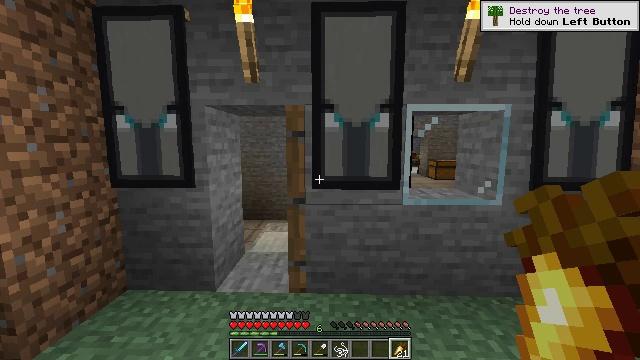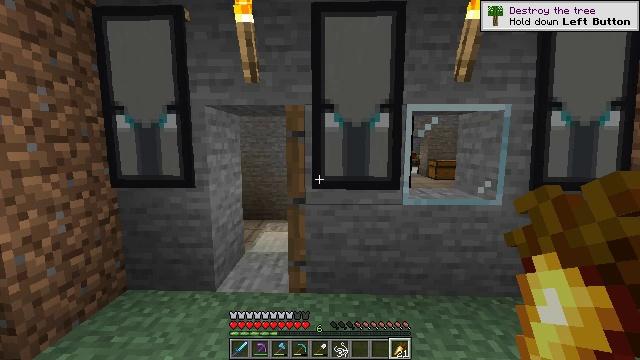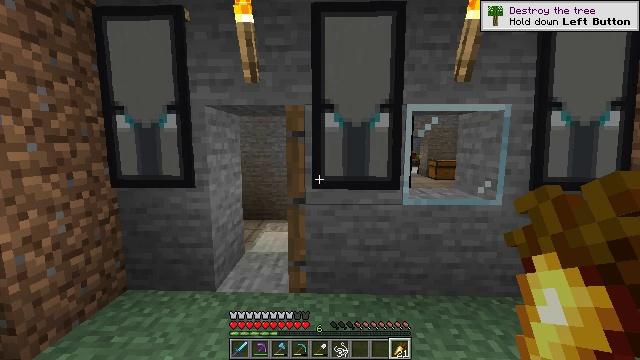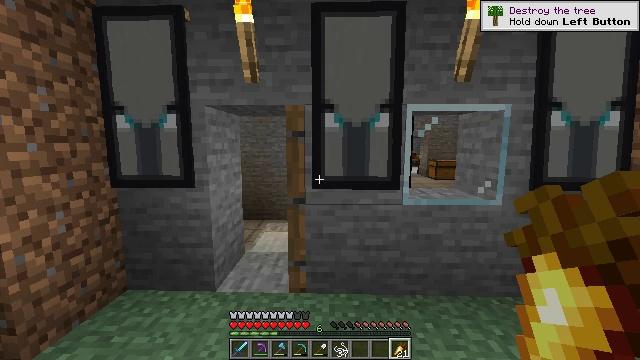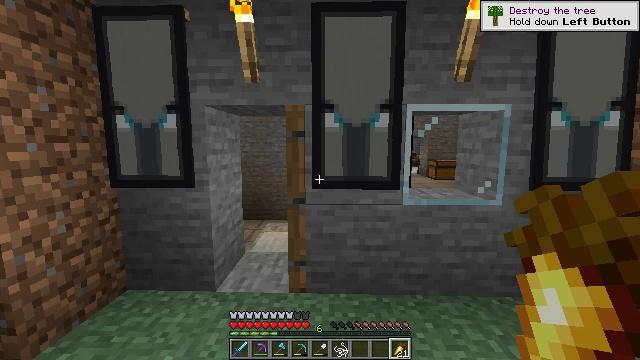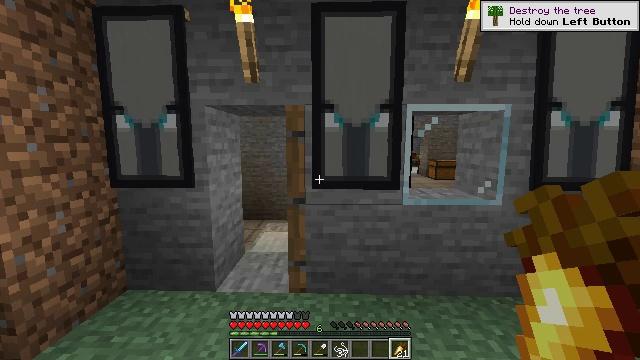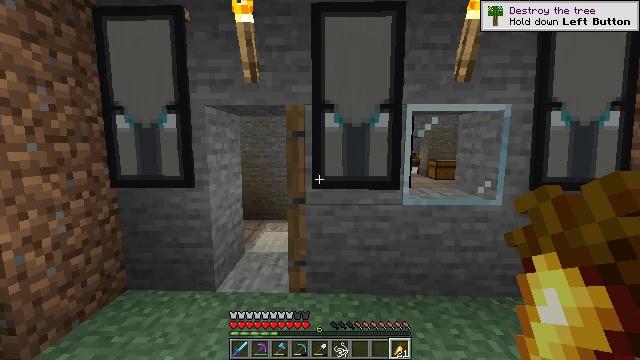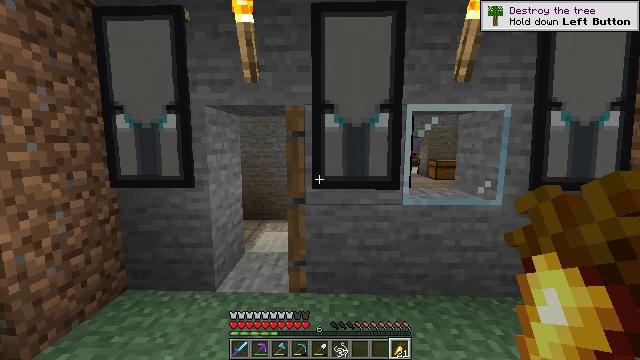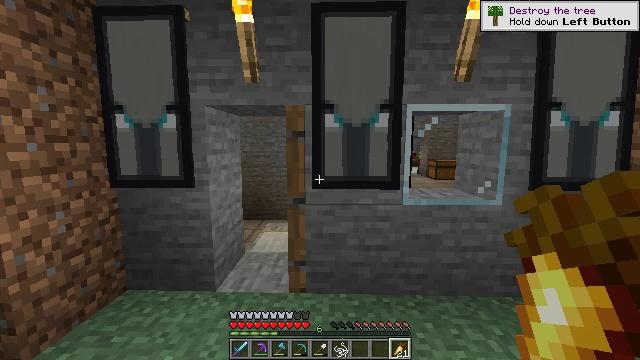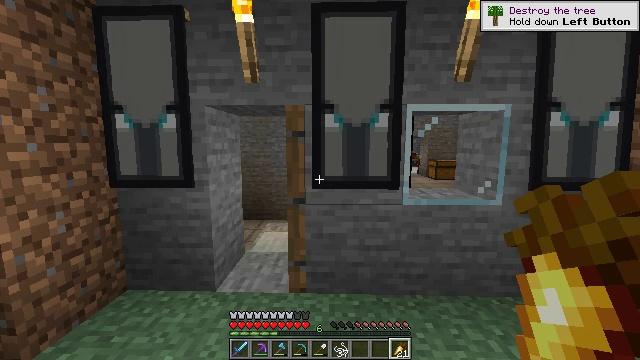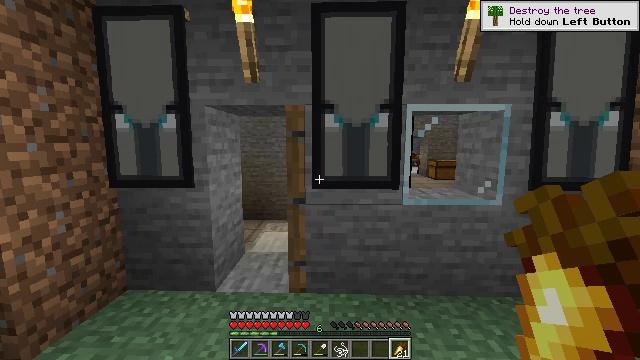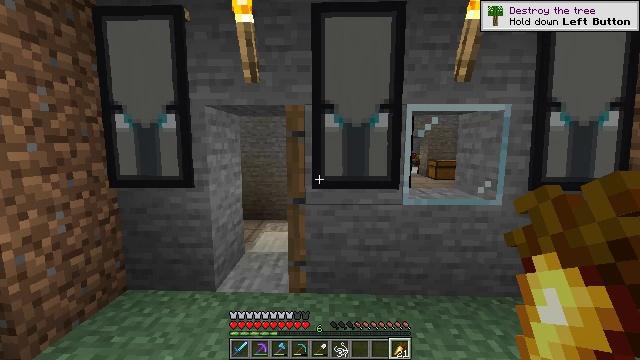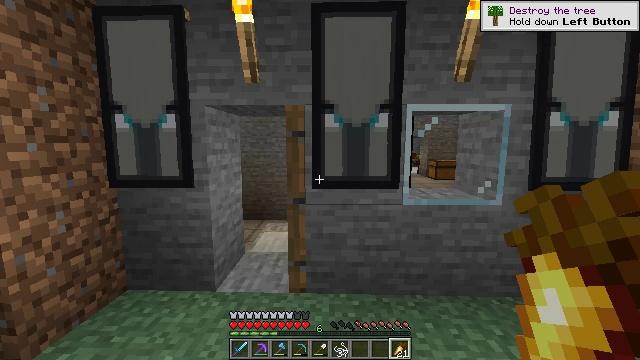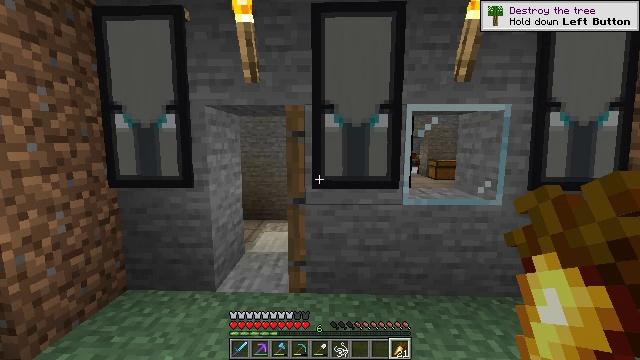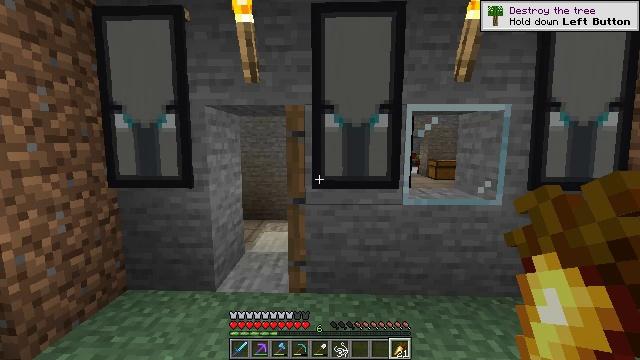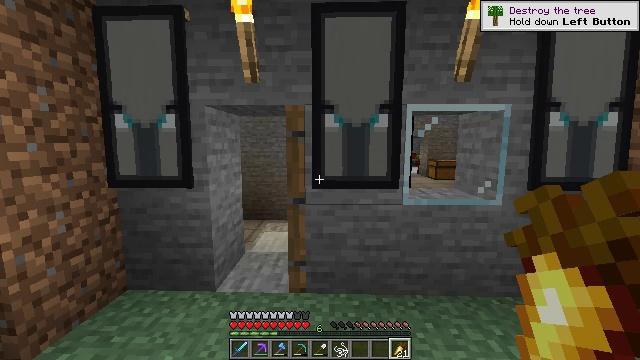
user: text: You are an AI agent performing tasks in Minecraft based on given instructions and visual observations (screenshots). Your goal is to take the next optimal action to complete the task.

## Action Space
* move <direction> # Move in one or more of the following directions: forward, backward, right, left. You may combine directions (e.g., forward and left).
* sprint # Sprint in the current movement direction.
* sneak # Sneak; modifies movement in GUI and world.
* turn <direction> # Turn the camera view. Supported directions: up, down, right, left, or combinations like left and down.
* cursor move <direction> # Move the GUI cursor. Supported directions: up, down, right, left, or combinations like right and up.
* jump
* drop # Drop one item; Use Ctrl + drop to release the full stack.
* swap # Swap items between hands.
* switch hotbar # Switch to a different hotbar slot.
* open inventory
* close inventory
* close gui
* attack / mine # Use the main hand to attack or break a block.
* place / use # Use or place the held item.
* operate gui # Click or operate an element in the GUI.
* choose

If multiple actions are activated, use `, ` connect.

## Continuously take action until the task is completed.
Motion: motion action
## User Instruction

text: Convert stone into smooth stone using the furnace.
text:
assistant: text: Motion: no_op
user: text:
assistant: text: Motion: no_op
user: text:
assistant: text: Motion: no_op
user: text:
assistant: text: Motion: no_op
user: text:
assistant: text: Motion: no_op
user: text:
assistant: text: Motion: no_op
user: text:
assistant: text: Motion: no_op
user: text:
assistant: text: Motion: no_op
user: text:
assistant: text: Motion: no_op
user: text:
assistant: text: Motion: no_op
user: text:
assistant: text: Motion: no_op
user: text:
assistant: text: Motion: no_op
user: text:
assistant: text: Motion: no_op
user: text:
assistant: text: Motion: no_op
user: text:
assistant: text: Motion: no_op
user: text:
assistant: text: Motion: no_op
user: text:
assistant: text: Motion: no_op
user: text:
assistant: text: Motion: no_op
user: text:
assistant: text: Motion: no_op
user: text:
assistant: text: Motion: no_op
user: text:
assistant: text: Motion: no_op
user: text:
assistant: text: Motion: no_op
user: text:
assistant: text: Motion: no_op
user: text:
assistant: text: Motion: no_op
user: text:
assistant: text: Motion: no_op
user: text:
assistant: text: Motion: no_op
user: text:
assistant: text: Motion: no_op
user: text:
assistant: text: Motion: no_op
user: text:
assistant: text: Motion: no_op
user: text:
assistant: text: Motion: no_op